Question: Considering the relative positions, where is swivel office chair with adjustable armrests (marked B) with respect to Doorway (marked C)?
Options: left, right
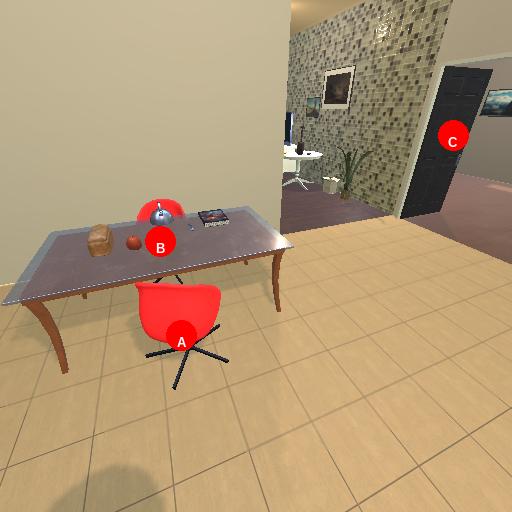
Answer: left